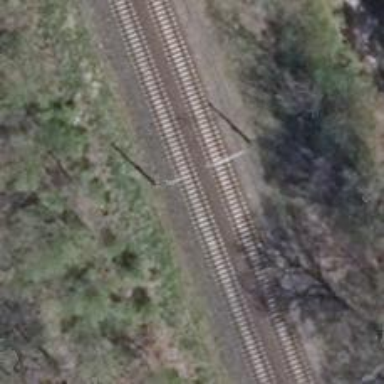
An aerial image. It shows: Milestone along the railway with catenary mast.